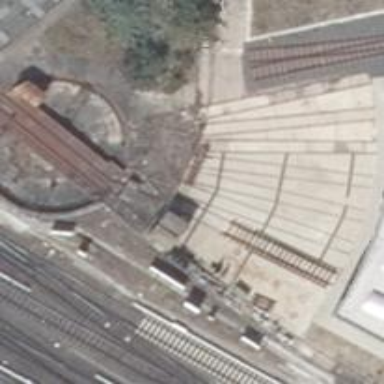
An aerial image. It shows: Unused railway yard.